Question: Will be a simple question, but not for me :) .
I was going through this code :
'''
<!DOCTYPE html>
<html>
<body>
<h1>My First JavaScript</h1>
<p>Please input a number.</p>
<input id="demo" type="text">
<script>
function myFunction()
{
var x=document.getElementById("demo").value;
if(x==""||isNaN(x)) /*?*/
{
alert("Not Numeric");
}
}
</script>
<button type="button" onclick="myFunction()">Click Me!</button>
</body>
</html>
'''
which will give an output like

Here in code we are checking if no value enterd,alert user ,by checking 'if(x==""||isNaN(x))' . But if I enter a space character inside textbox, the check fails. What will be the way to check it?
PS : I am using chrome. And trim() not worked.
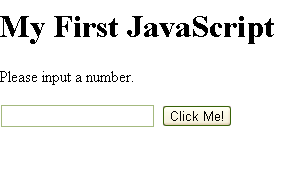
Answer: Try regular expression insted
'''
function myFunction(){
var x=document.getElementById("demo").value;
if(!(/^\d+$/.test(x))) {
alert("Not Numeric");
}
}
'''
Demo: <URL>